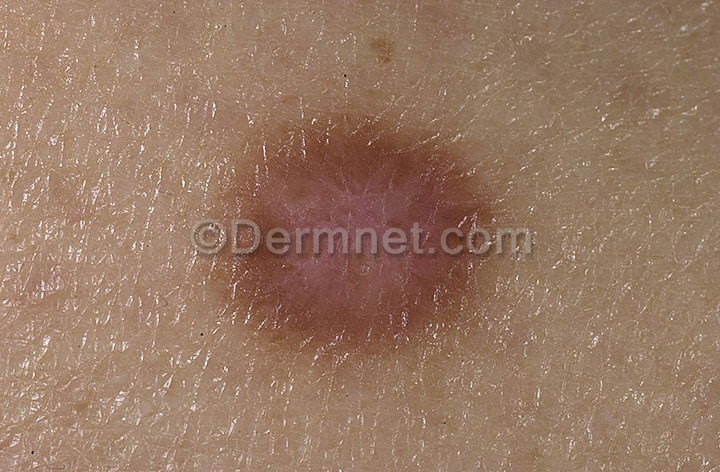
Disease: Seborrheic Keratoses and other Benign Tumors